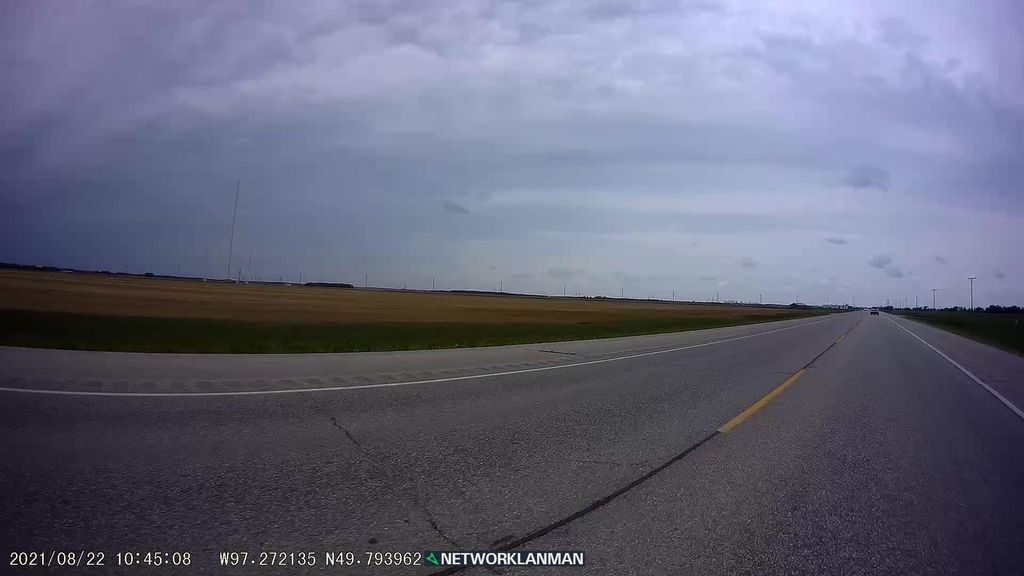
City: winnipeg